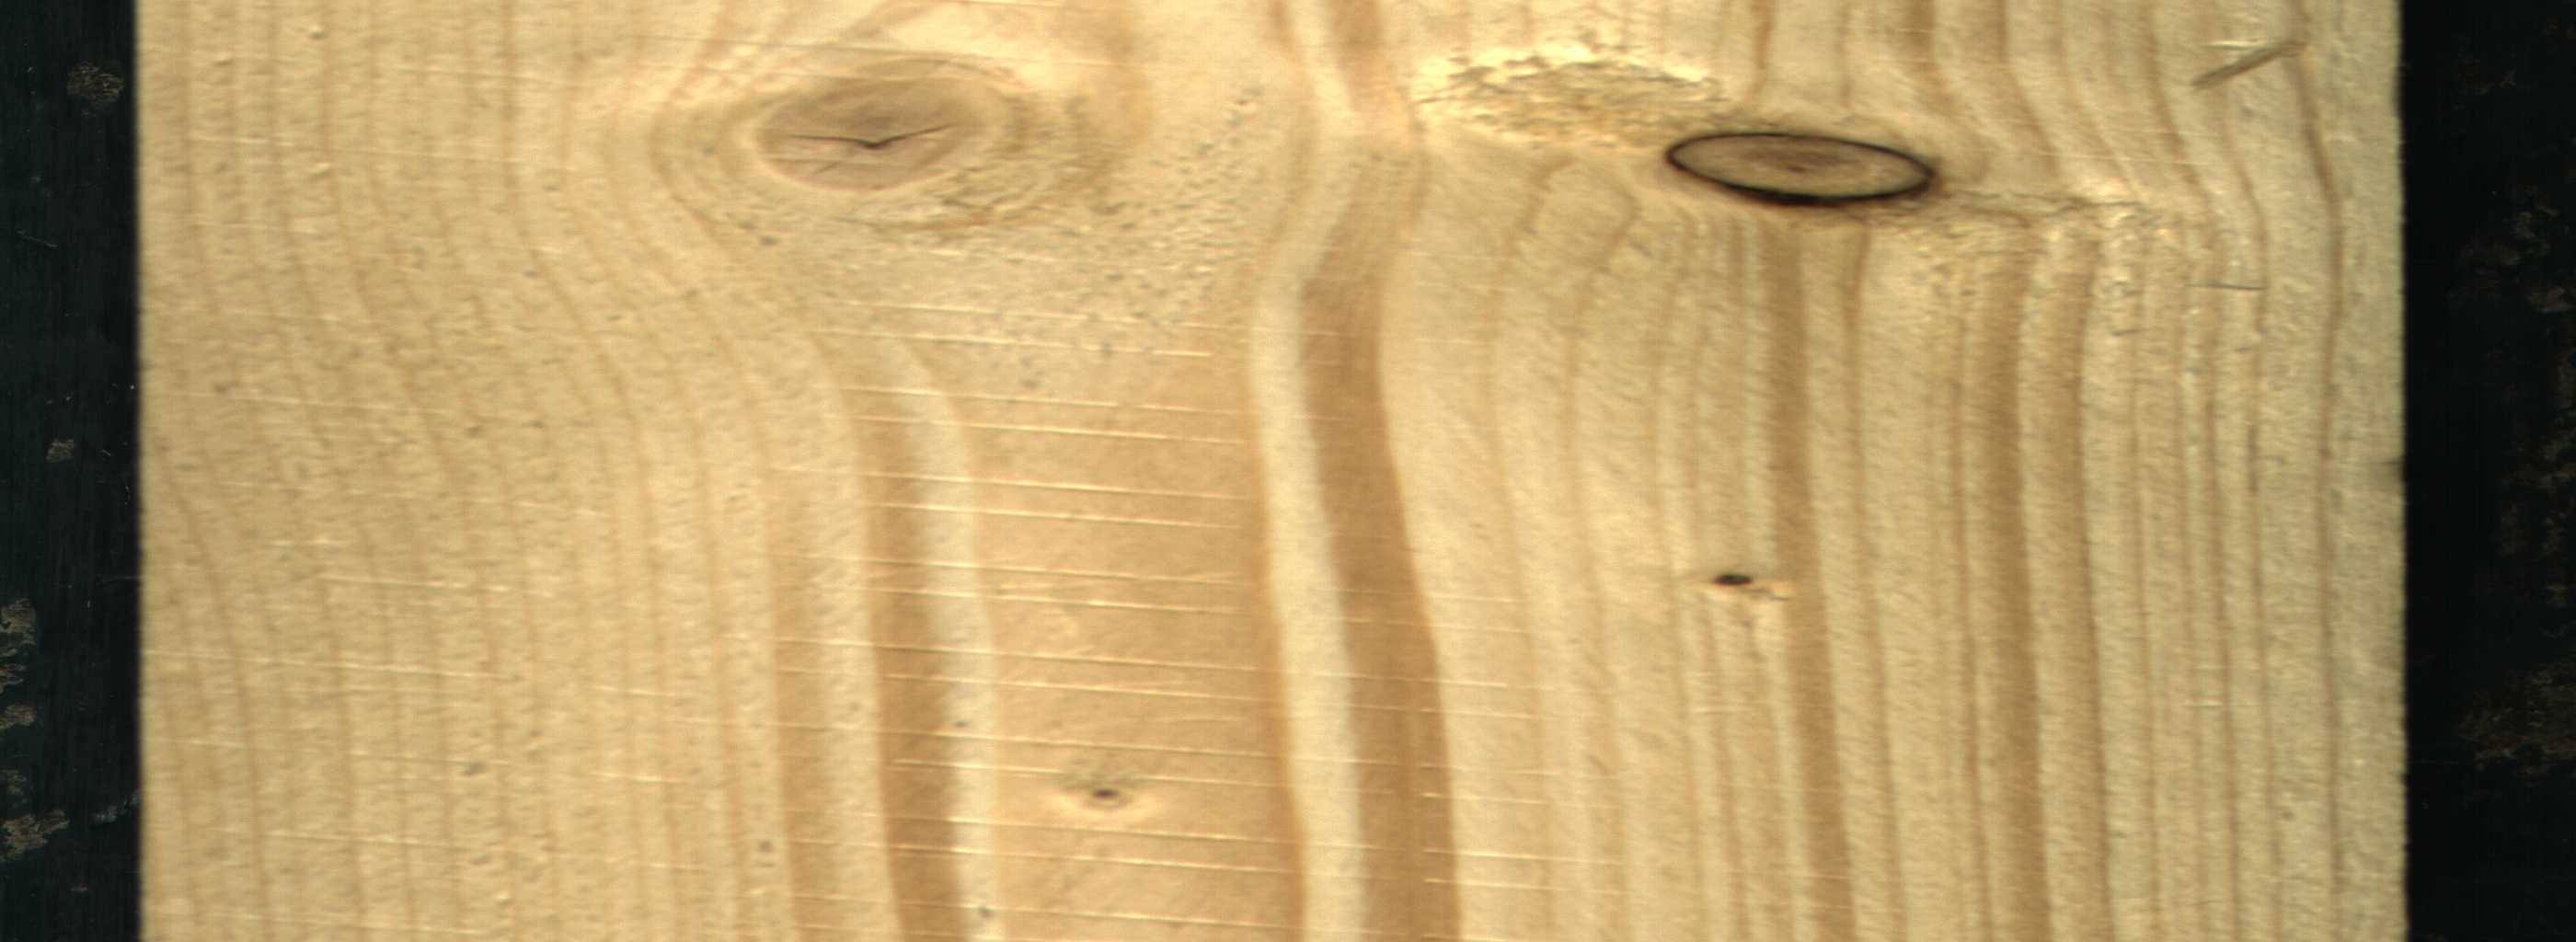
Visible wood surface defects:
Quartzity
knot_with_crack
Dead_Knot
Live_Knot